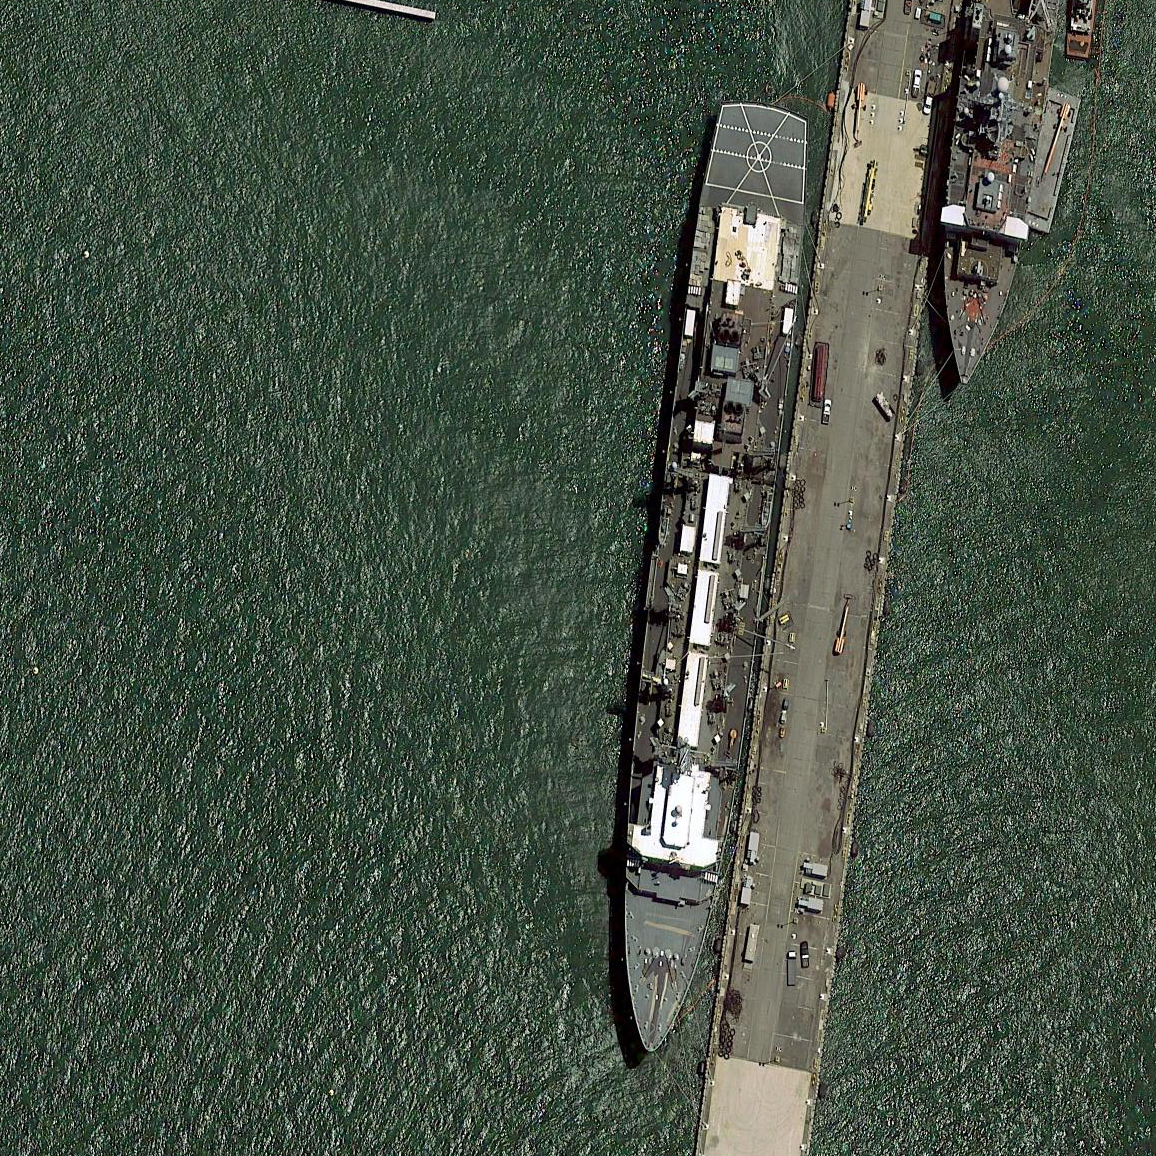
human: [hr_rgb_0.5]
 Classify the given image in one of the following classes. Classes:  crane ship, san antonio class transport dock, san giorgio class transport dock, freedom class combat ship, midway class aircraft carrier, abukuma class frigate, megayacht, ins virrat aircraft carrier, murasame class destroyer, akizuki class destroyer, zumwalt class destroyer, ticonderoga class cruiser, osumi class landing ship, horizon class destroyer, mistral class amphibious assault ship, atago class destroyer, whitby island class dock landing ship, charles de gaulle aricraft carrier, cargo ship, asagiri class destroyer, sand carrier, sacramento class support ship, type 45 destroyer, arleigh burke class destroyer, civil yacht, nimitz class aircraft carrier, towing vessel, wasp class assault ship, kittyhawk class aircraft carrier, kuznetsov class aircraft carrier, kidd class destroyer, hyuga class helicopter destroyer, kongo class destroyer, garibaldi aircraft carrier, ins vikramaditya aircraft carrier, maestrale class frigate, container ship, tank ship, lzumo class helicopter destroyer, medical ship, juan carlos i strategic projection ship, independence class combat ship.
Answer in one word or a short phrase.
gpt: Sacramento class support ship